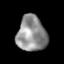
Tissue: lung
Cell type: Epithelial cells
Senescence score: 0.1519
Nuclear area (px): 1021
Mean DAPI intensity: 143.797